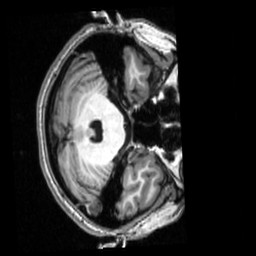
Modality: T1w
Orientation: axial
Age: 20
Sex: female
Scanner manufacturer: siemens
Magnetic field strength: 3 T
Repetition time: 2.53 s
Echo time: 0.00339 s